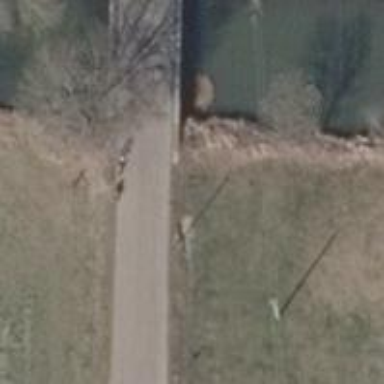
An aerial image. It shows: Unclassified road with asphalt surface is on bridge.